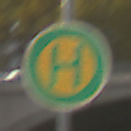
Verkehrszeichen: Haltestelle
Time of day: MorningAfternoon
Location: Outdoor (Suburban)
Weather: PartlyCloudy
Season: NotSpecified
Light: Natural